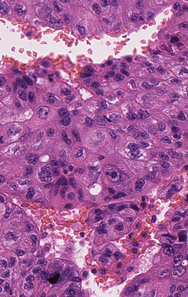
Tumor epithelial tissue: yes
Tumor-associated stroma tissue: no
Normal tissue: no